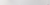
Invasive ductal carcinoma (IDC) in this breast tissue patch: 0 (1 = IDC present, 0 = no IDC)